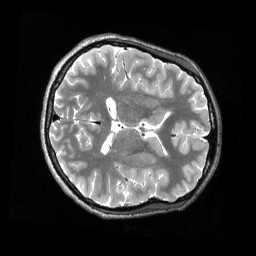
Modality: T2w
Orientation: axial
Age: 22
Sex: female
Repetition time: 3.2 s
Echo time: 0.563 s